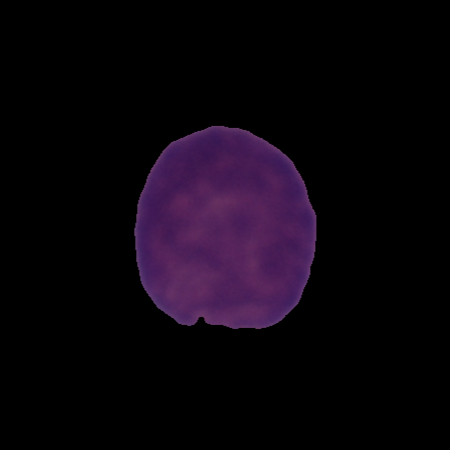
Label: cancer